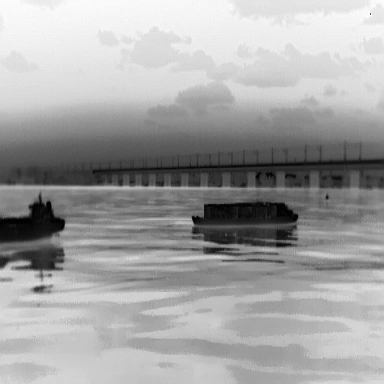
There are two objects shown in the infrared image, including a liner, and a fishing_boat.